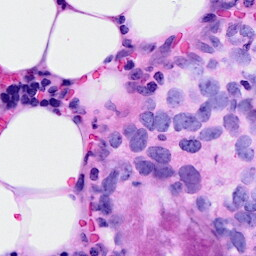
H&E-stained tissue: Breast